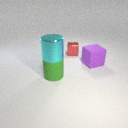
large green rubber cylinder in front of large purple rubber cube